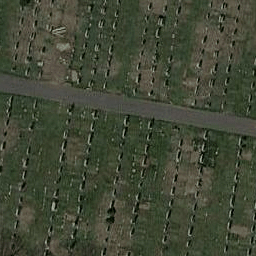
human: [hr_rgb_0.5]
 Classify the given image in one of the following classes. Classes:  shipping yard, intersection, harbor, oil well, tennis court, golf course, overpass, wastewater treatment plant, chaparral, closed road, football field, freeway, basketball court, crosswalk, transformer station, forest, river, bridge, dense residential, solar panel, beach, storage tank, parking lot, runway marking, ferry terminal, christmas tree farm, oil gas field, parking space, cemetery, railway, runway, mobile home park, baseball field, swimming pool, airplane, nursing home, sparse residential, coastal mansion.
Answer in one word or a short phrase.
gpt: cemetery